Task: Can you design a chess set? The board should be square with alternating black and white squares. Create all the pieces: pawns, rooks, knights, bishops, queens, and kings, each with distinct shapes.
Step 1738:
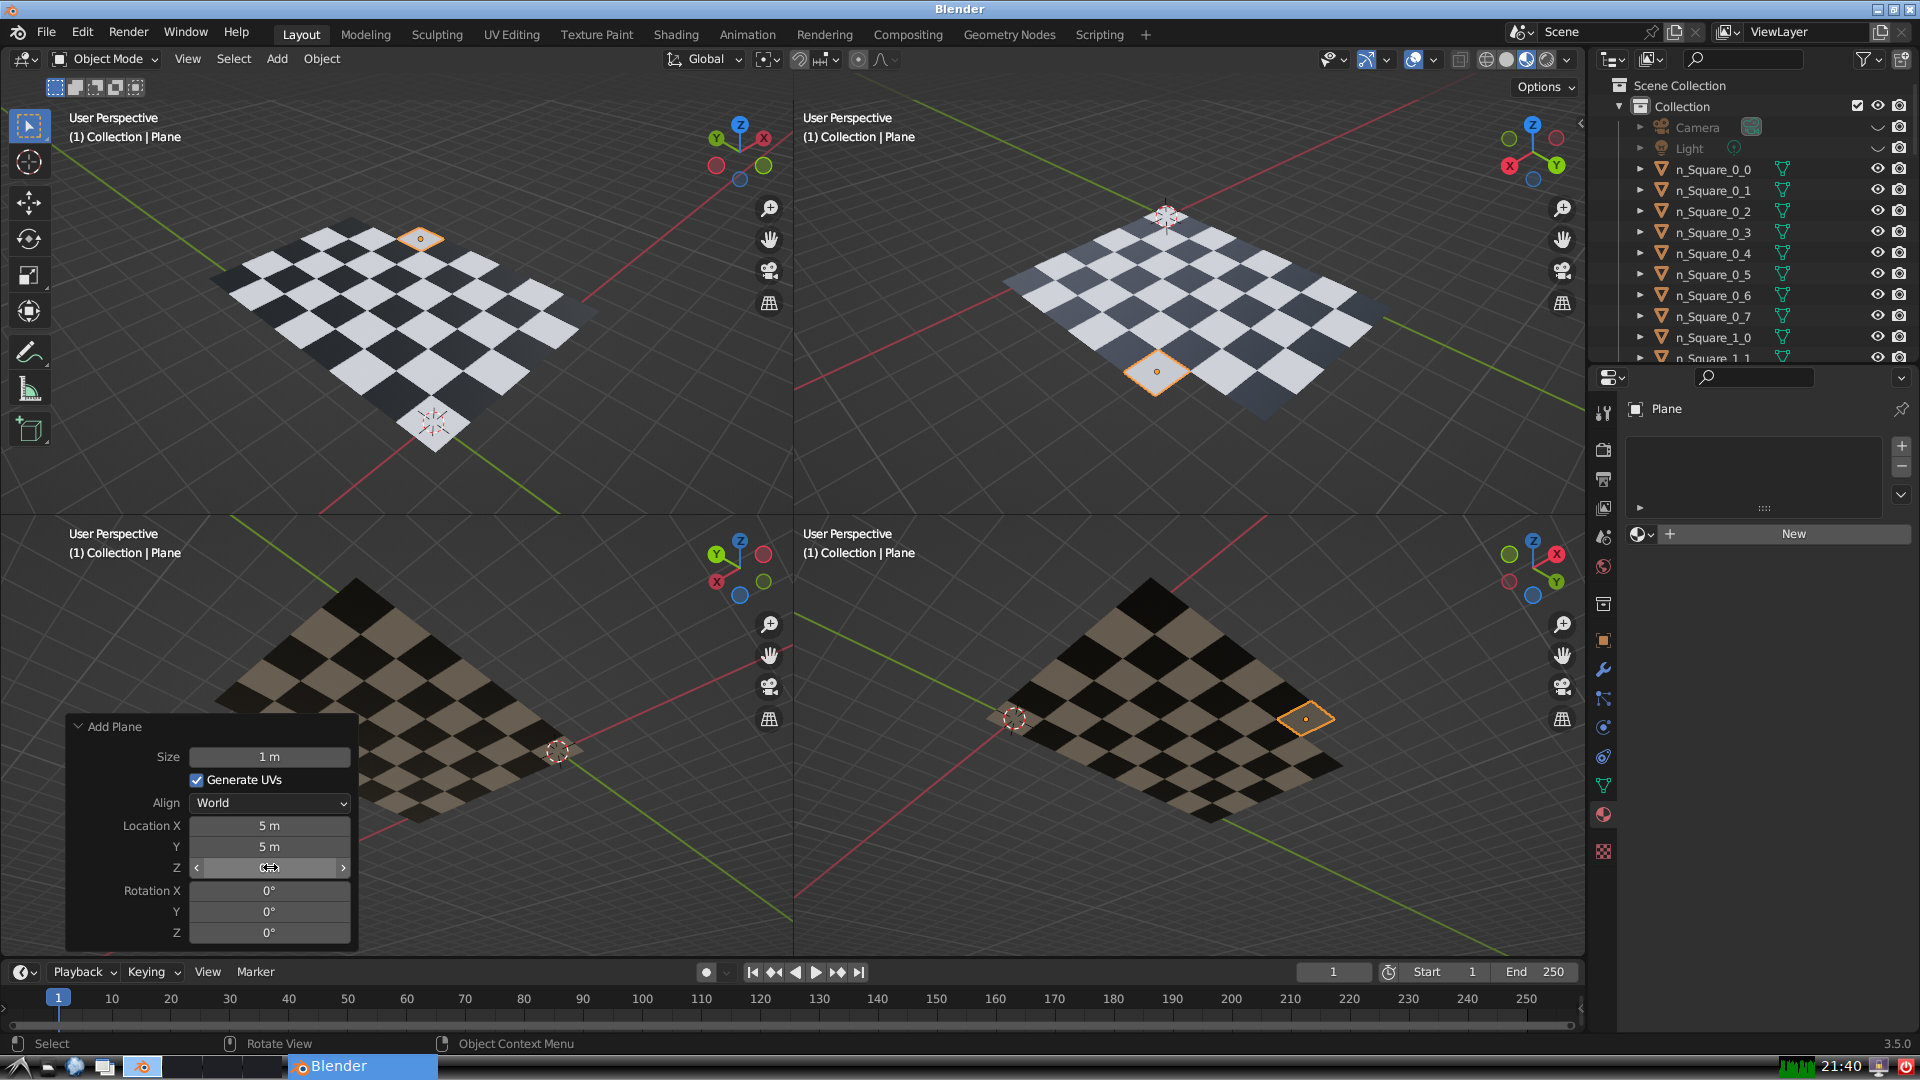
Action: click: no